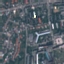
Land use / land cover class: Residential